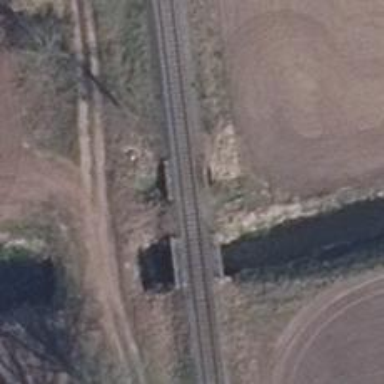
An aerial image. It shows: Railway bridge.